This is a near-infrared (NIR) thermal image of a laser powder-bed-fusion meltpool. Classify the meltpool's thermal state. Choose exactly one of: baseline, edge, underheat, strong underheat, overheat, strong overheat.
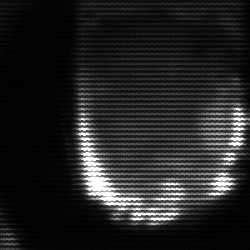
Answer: baseline